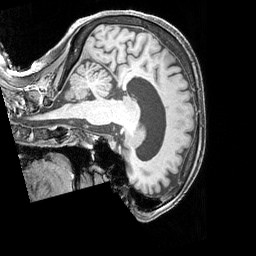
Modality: T1w
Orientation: sagittal
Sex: female
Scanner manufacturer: siemens
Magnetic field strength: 3 T
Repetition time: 2.3 s
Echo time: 0.00226 s